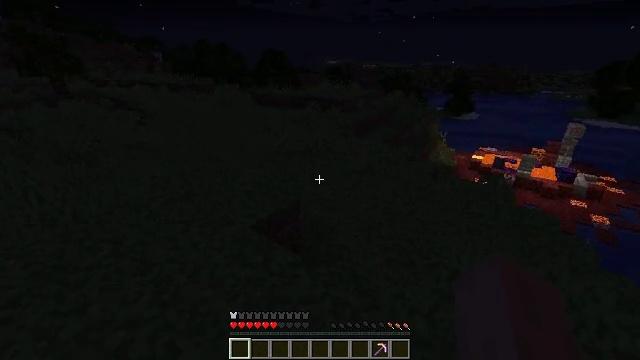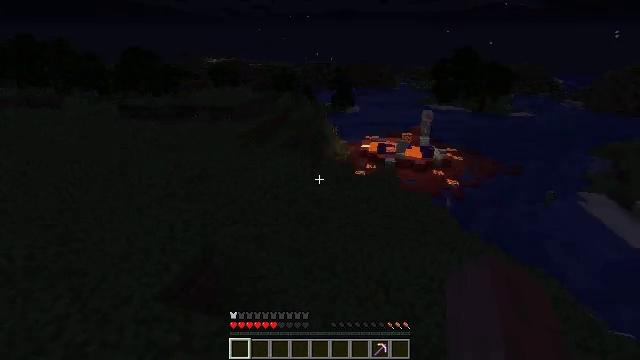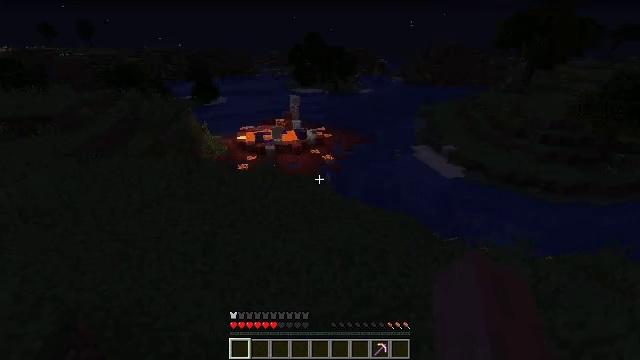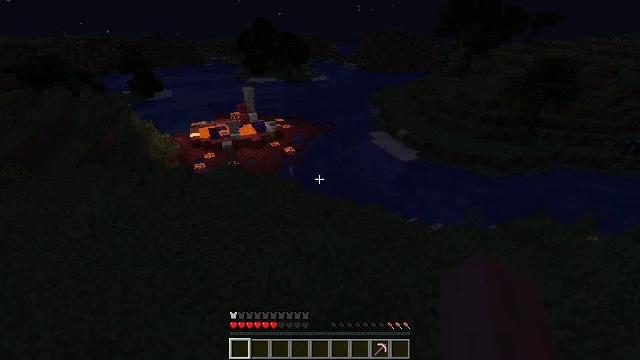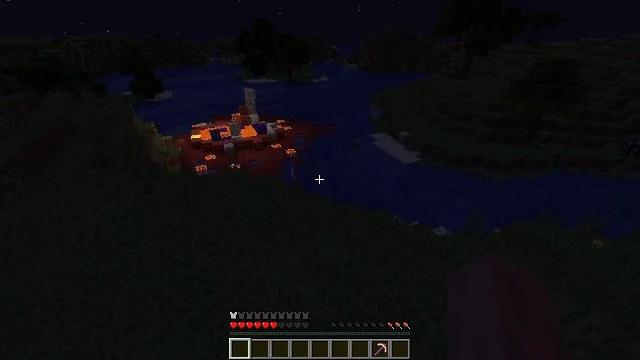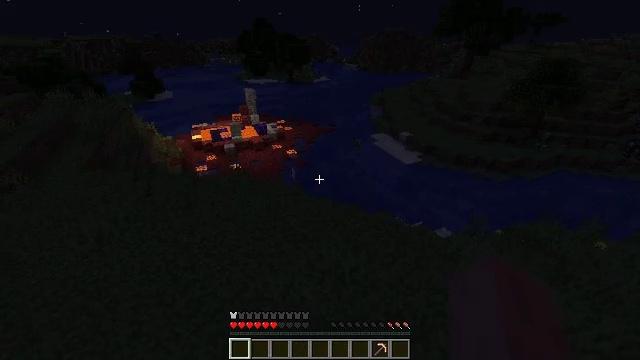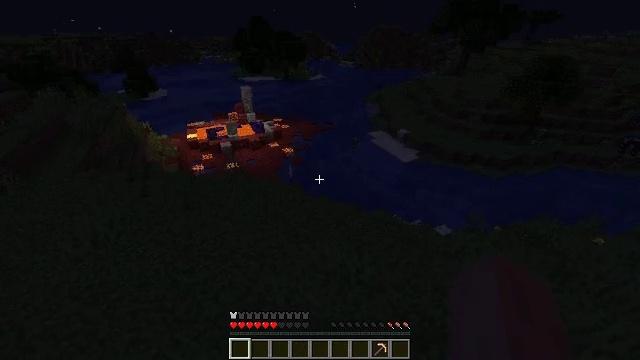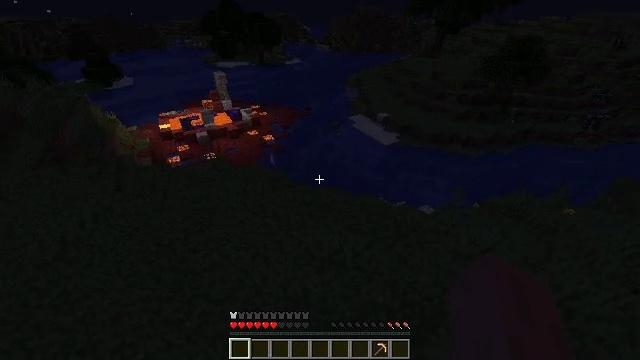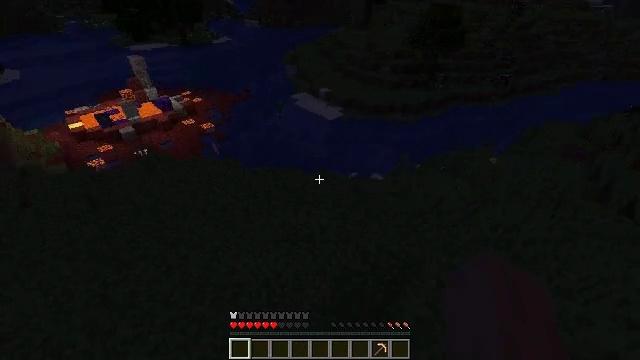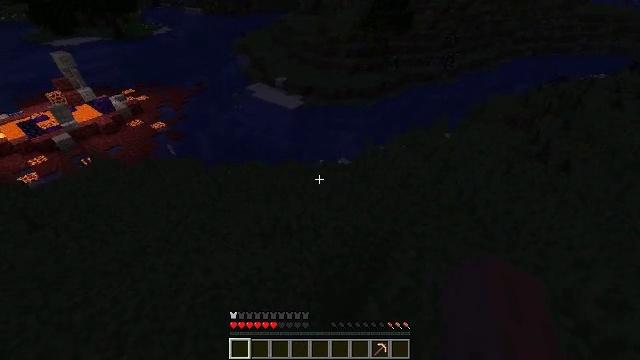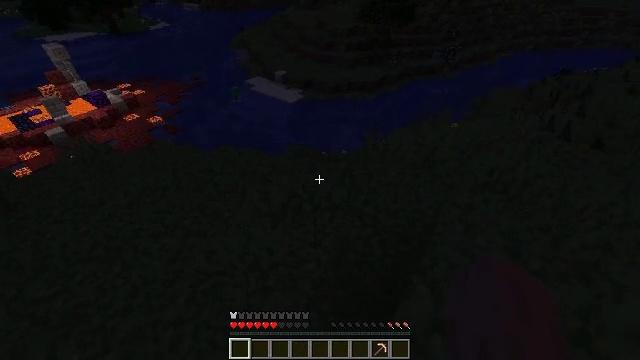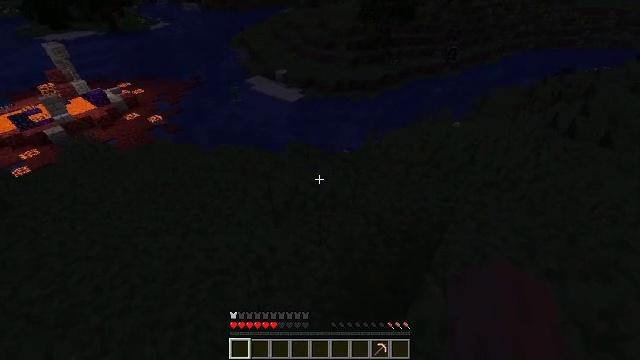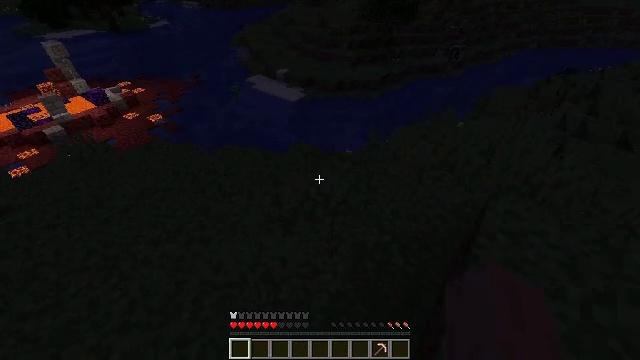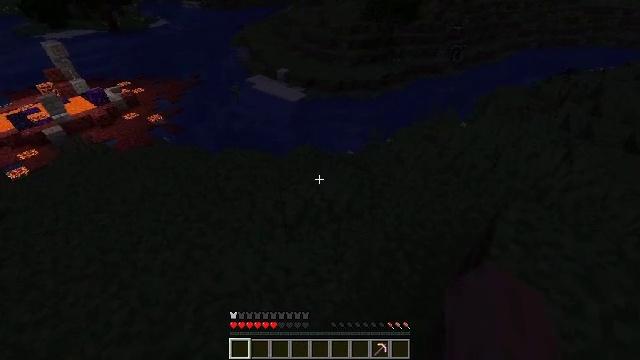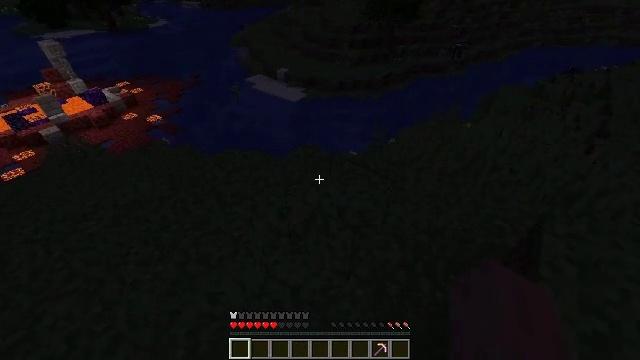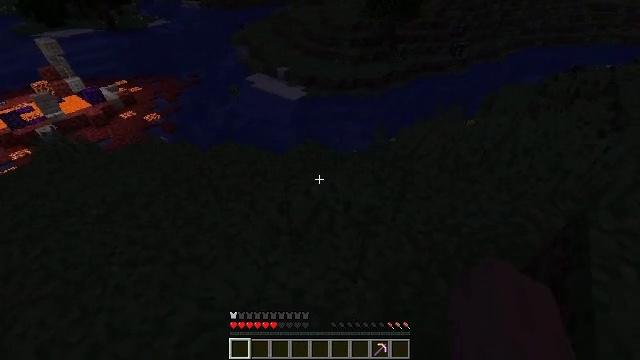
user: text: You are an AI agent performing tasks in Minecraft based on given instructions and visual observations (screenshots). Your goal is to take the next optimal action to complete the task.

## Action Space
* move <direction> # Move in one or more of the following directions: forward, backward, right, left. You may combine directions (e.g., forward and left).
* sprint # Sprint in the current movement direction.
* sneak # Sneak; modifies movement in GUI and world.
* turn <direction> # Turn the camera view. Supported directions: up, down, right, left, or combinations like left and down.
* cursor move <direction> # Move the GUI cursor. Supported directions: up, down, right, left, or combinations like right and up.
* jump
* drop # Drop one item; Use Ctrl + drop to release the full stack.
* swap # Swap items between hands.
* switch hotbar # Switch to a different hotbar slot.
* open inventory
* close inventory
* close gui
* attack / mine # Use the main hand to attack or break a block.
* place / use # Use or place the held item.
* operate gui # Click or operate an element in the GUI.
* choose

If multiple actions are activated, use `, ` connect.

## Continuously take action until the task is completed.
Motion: motion action
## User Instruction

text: Mine grass block from the ground.
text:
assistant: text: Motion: move forward, turn right, jump
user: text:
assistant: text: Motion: move forward, turn right and down
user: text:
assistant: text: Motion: move forward, turn right and down
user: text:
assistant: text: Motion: move forward
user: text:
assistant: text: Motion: move forward and move left
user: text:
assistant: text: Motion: move forward and move left
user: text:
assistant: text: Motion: move forward and move left, turn right and down
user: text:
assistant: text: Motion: move forward and move left, turn right and down
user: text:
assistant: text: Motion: move forward, turn right and down
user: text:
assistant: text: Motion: move forward
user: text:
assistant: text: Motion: move forward
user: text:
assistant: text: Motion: move forward
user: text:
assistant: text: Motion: move forward
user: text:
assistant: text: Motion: move forward
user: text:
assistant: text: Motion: move forward
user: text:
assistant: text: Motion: move forward
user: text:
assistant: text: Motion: move forward
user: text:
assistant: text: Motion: move forward
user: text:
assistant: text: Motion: move forward
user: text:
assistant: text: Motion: move forward
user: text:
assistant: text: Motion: move forward and move left
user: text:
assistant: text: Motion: move forward and move left
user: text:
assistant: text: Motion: move forward and move left
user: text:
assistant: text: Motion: move forward and move left
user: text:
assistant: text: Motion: move forward and move left
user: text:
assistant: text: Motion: move forward and move left, turn left
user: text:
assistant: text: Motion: move forward and move left, turn left and up
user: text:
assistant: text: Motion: move forward and move left, turn left and up
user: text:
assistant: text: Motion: move forward and move right, turn left and up
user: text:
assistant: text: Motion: move forward and move right, turn left